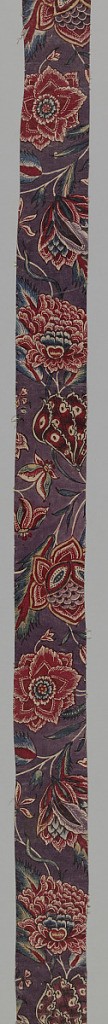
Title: Fragment
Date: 18th century
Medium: cotton Technique: mordant painted and immersion dyed and resist dyed (chintz) on plain weave
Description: A narrow strip patterned with a variety of stylized flowers on a curving stem on a purple background.  The blossoms are in two shades of red, purple, blue and green (over-painting of yellow on blue). Possibly a fragment of an all-over patterned fabric.